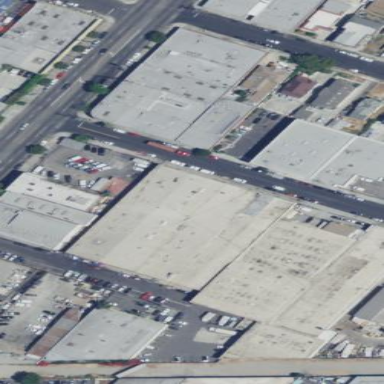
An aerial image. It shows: Industrial building.